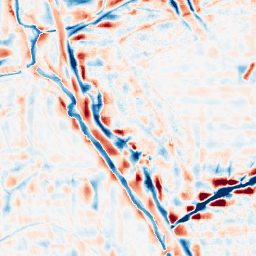
Category: wavelet
Decomposition family: wavelet_reverse_biorthogonal
Decomposition parameters: wavelet: rbio1.3
level: 4
Upsampling method: quartic
Upsampling parameters: scale: 8
Upsampling scale: 8